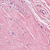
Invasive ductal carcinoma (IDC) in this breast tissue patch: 0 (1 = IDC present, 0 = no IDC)